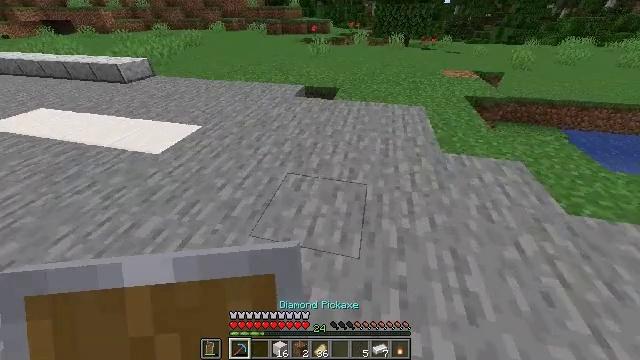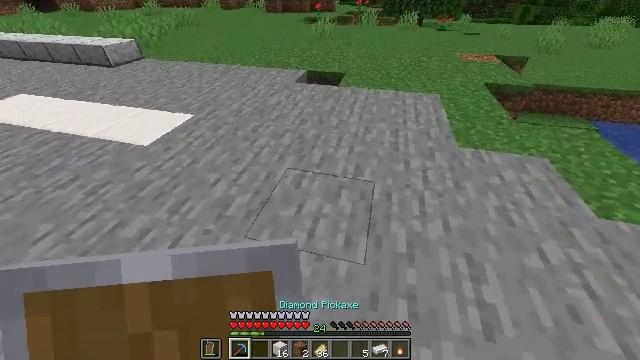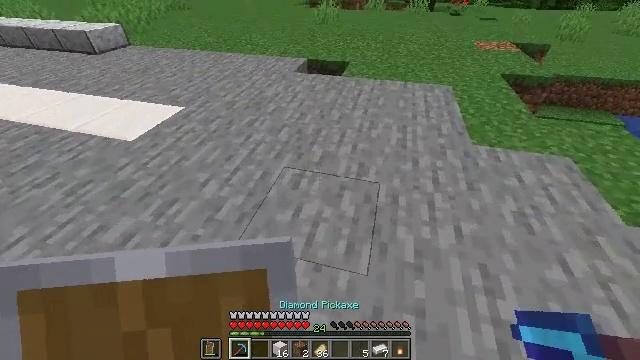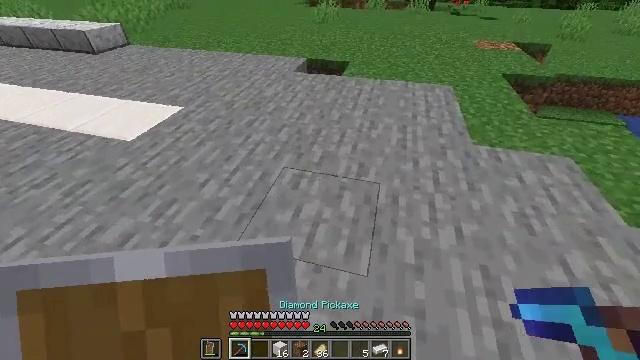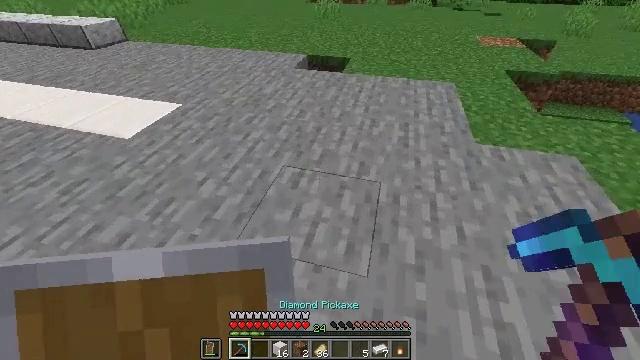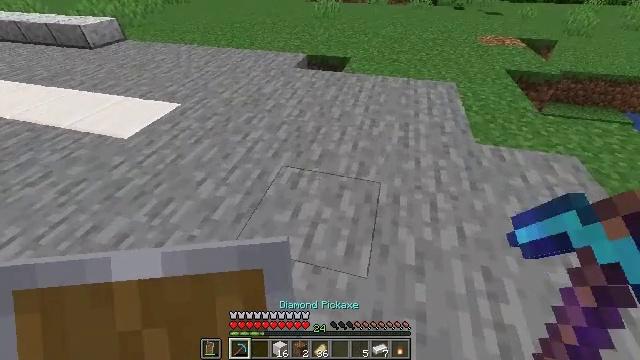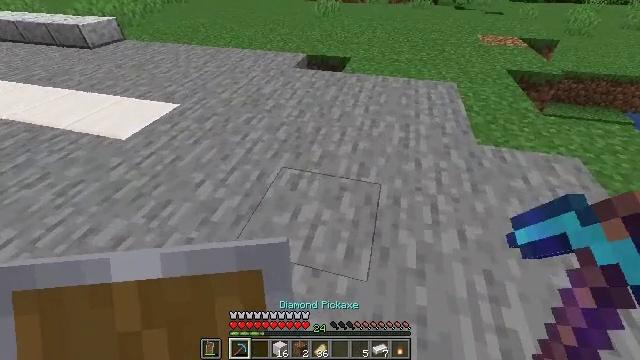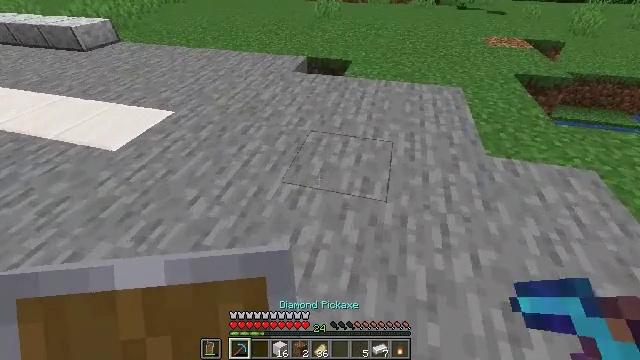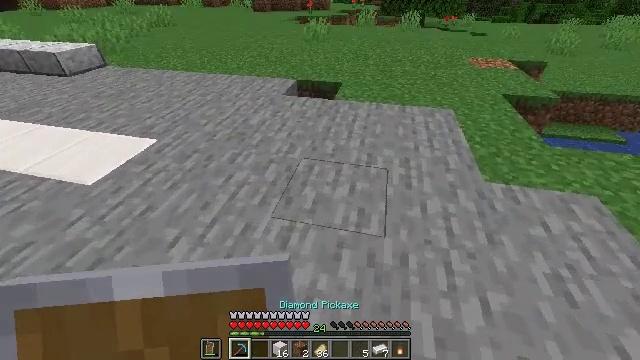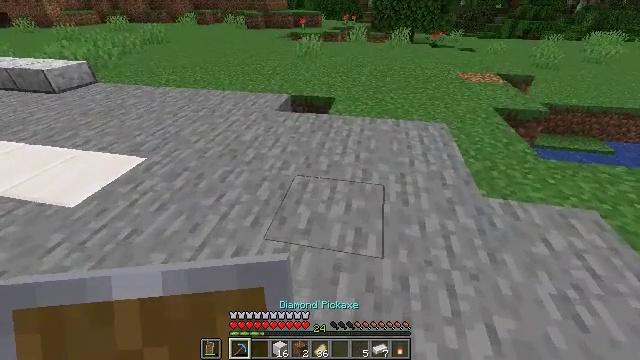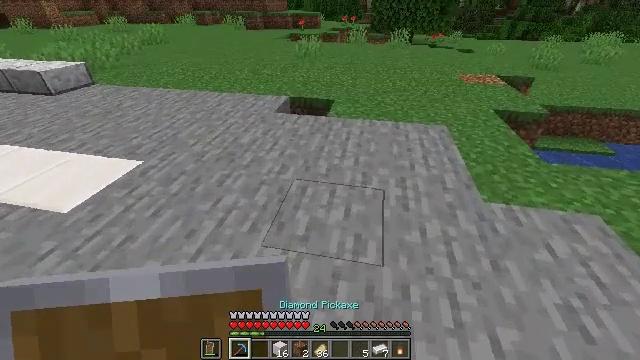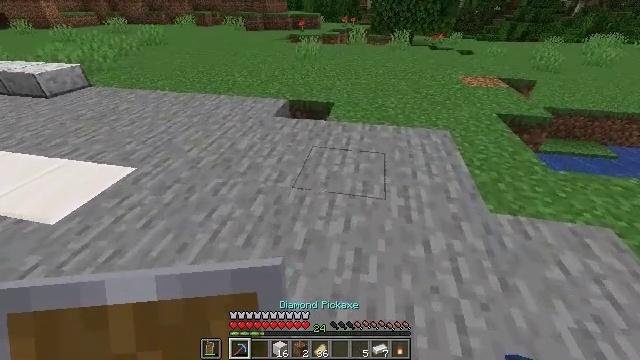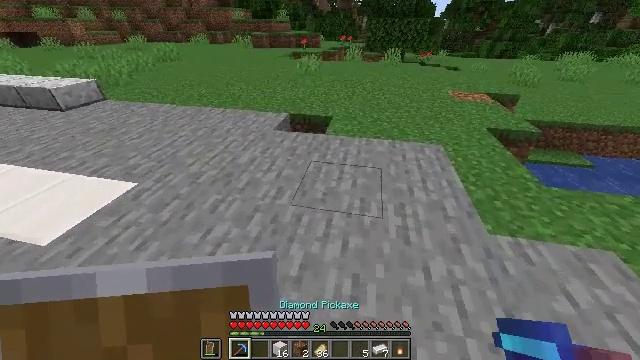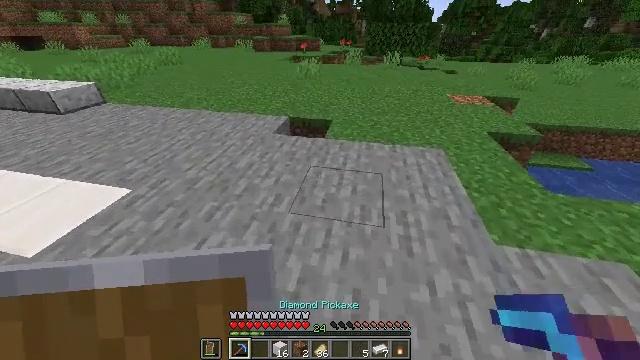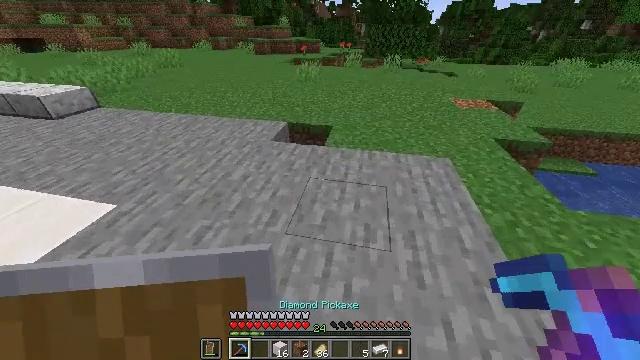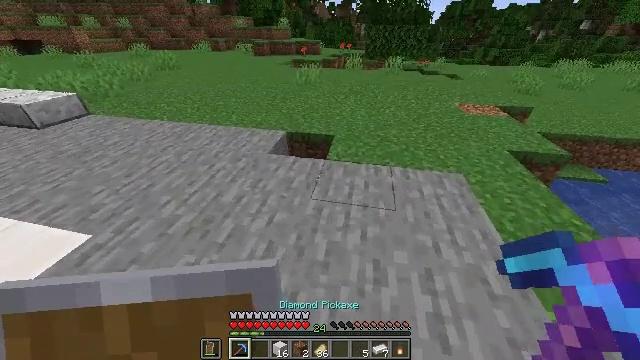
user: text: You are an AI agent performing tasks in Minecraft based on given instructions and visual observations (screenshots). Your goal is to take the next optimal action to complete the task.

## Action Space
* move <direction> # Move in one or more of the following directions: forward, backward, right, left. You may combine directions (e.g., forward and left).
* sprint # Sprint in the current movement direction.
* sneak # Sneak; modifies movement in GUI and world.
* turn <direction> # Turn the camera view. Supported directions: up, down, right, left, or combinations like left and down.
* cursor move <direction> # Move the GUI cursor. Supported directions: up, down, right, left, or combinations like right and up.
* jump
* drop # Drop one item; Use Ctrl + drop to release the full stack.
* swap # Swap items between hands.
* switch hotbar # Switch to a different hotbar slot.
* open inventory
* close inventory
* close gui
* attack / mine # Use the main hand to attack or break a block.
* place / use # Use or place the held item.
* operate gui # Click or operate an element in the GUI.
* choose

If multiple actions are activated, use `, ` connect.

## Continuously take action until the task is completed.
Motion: motion action
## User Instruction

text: Collect quartz blocks from the structure.
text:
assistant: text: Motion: turn down
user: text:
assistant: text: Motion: no_op
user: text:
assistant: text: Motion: no_op
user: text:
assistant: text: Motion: no_op
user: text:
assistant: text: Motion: no_op
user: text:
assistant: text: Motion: move forward
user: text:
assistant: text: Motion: move forward
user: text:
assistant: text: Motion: move forward, turn right and up
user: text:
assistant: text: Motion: turn right and up
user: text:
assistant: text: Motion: move forward
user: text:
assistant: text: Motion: move forward
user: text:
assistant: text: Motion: move forward
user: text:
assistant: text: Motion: move forward
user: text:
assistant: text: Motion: move forward
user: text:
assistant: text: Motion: move forward
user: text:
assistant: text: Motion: move forward
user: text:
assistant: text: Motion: move forward
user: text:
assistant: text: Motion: move forward, turn left and down
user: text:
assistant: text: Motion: move forward, turn left and down
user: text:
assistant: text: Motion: move forward, turn left and down
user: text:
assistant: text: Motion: move forward and move right
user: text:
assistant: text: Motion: move forward and move right
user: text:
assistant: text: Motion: move forward and move right
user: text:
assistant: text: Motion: move right
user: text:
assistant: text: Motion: move right, turn left
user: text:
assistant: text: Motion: move back and move right, turn left
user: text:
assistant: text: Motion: move back and move right, turn left
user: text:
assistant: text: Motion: move back and move left, turn left
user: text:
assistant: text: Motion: move left, turn right and up
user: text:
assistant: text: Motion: turn right and up